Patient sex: M
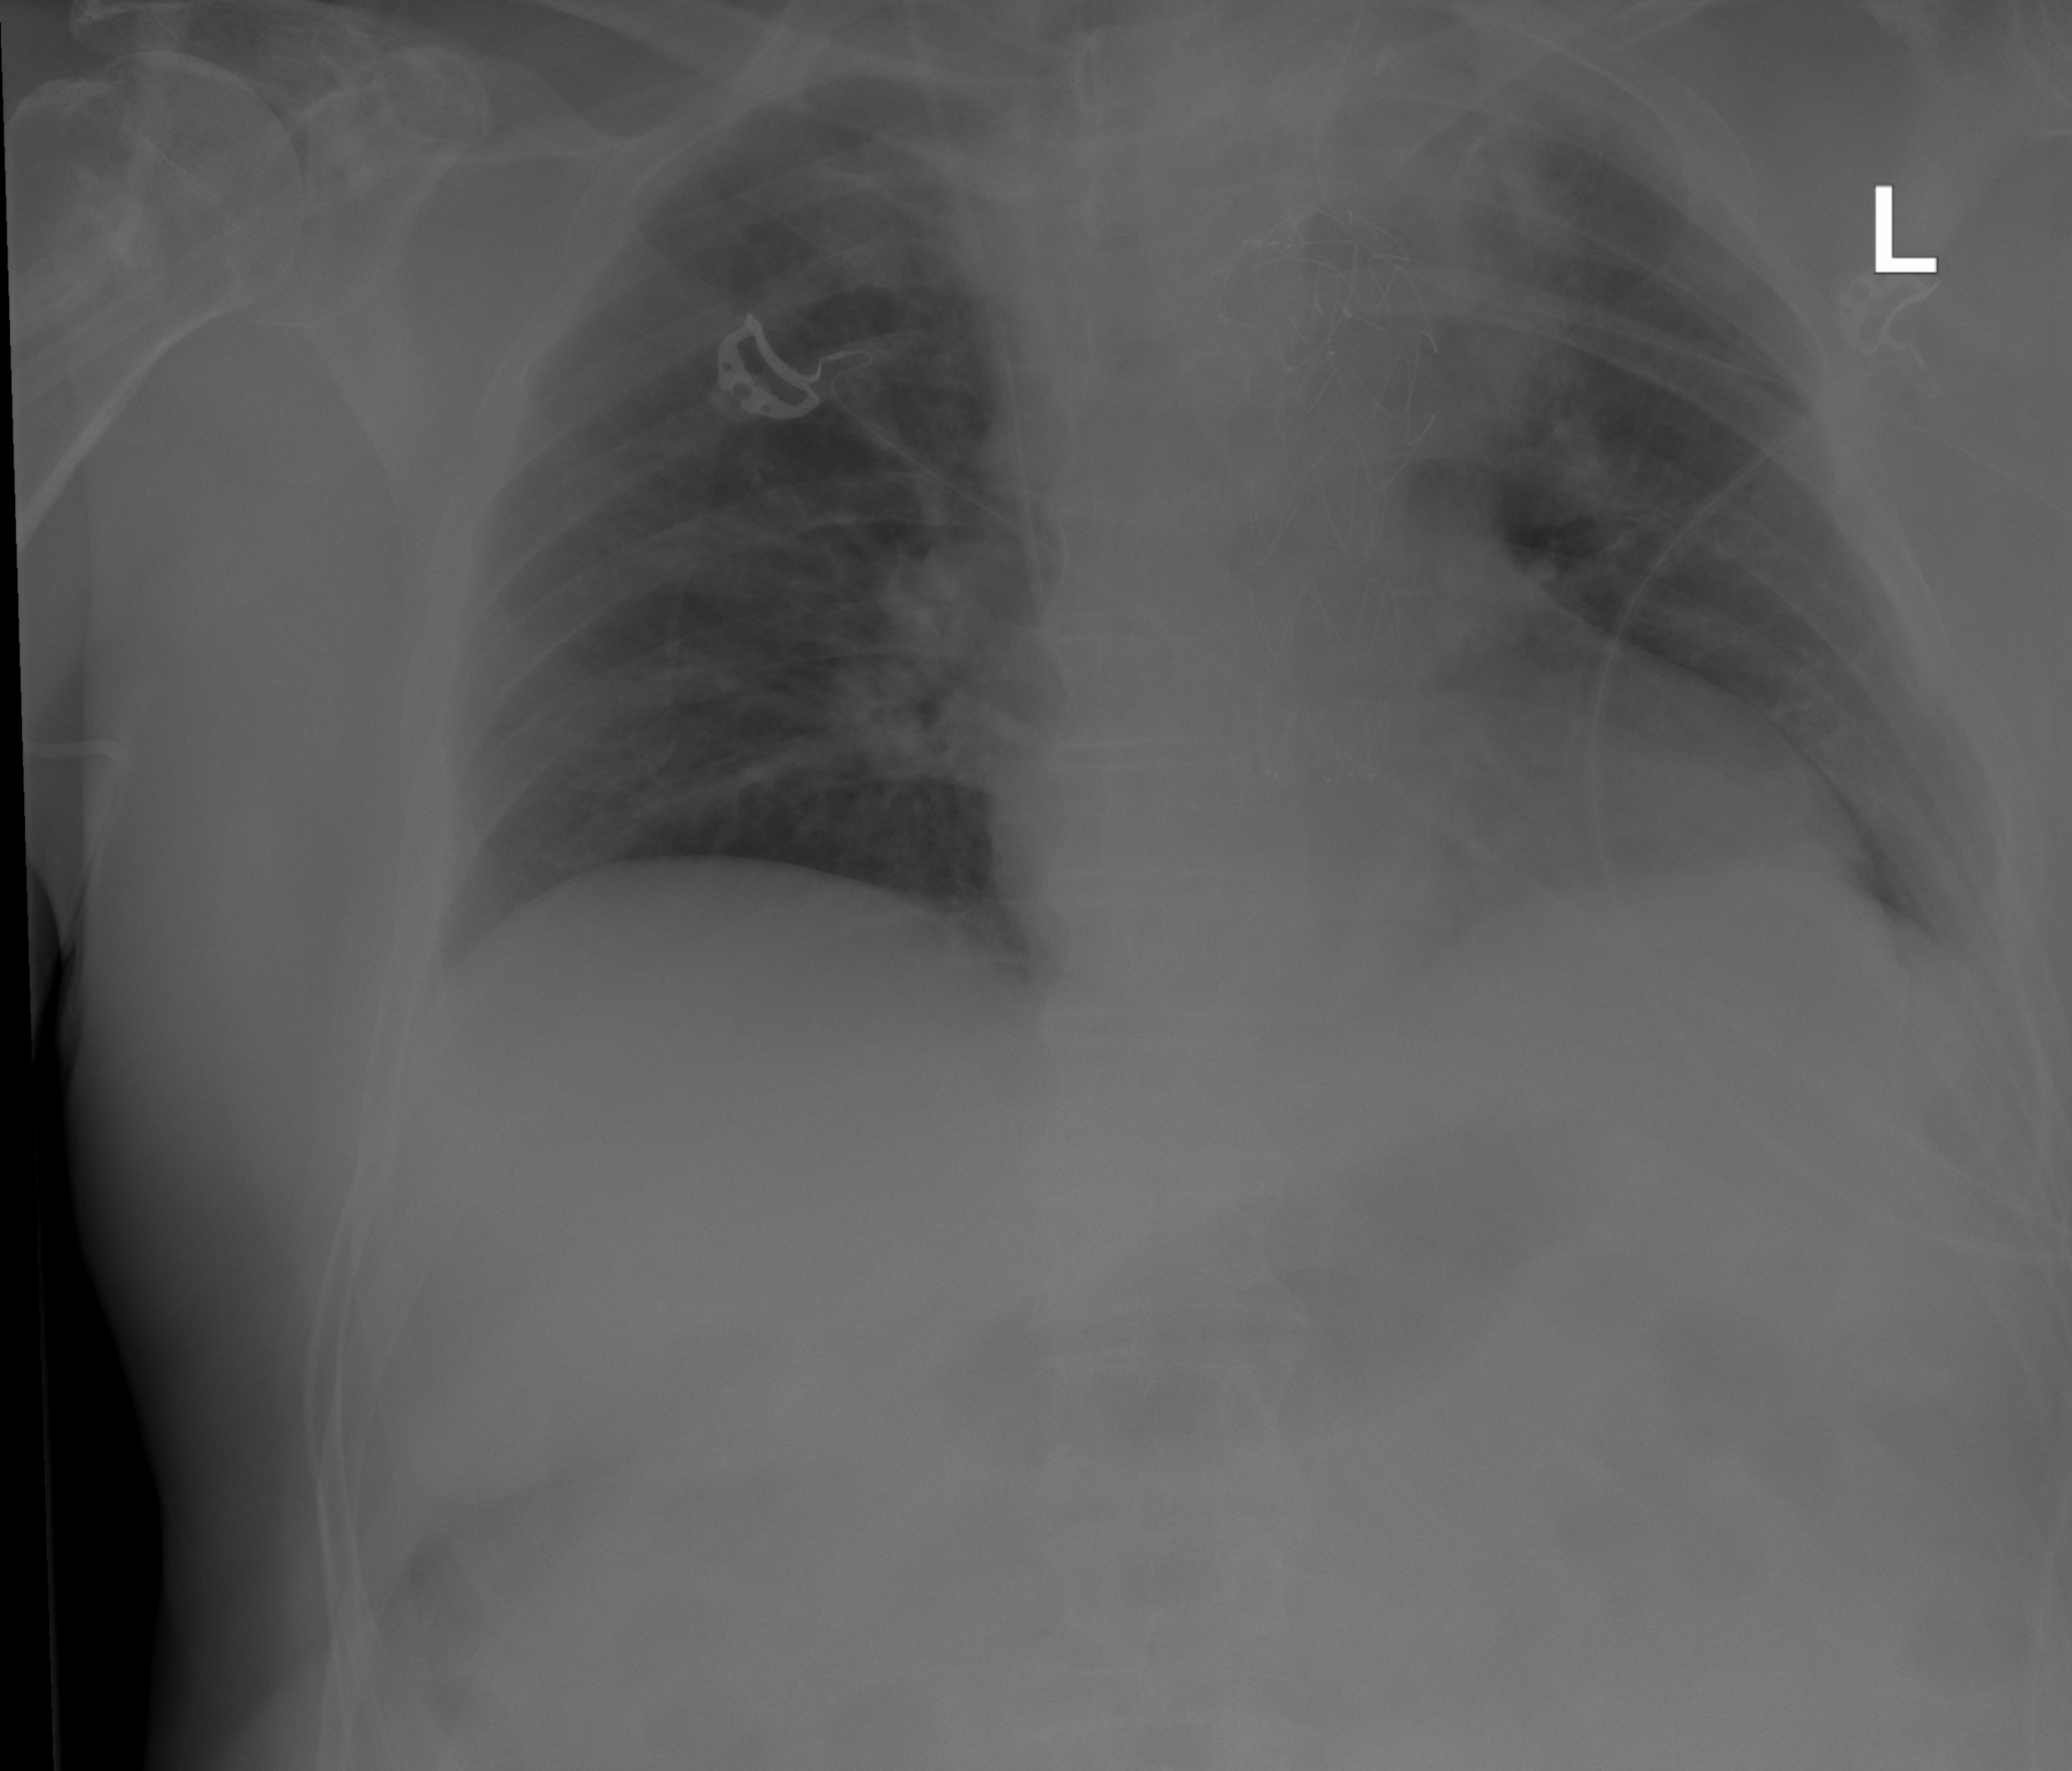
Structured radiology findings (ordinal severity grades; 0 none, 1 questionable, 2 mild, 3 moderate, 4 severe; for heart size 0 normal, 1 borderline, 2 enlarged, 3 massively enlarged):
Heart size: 0
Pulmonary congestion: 2
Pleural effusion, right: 0
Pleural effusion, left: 0
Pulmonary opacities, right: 0
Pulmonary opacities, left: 0
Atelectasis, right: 0
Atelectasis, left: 0